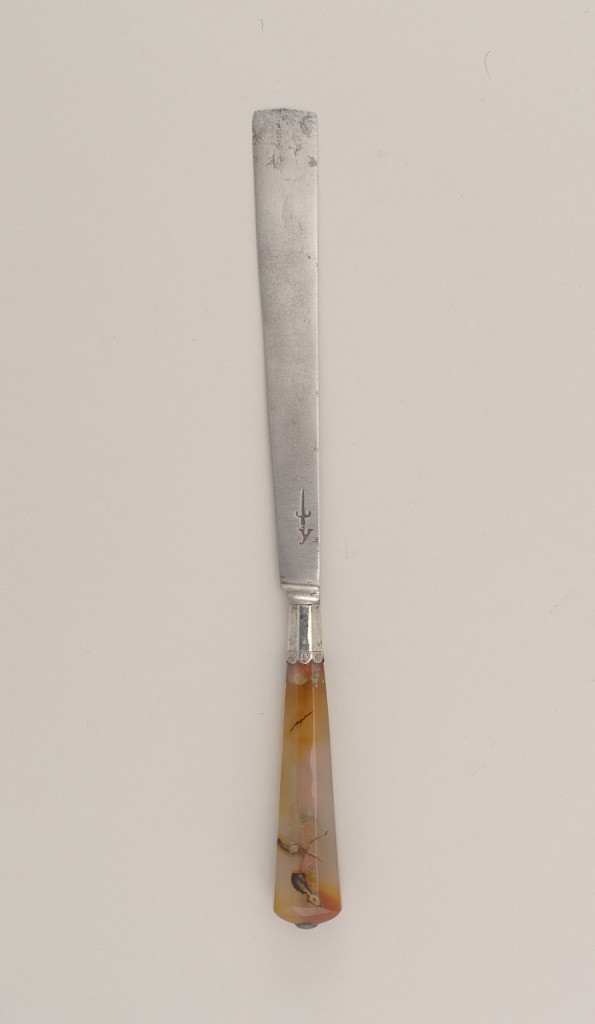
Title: Knife with Eight-Paneled Agate Handle
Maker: William Boswell, active London, late 17th century.
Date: late 17th century
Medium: steel, silver, agate
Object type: knife
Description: One of a set of six knives (1957-29-3-a-f). Each knife with eight-panelled agate handle and scalloped, engraved ferrule below a flaring, square-ended steel blade.